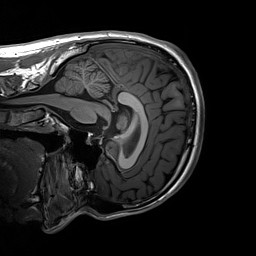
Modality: T1w
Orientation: sagittal
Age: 24
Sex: male
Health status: healthy
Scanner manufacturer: siemens
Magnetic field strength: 3 T
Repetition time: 2.3 s
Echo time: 0.00236 s